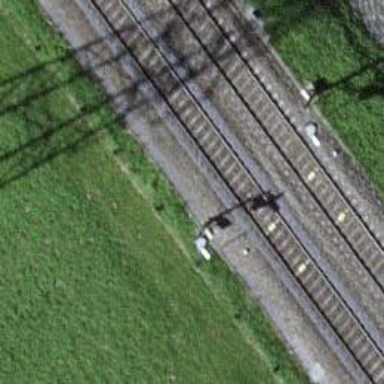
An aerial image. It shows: Railway signal.